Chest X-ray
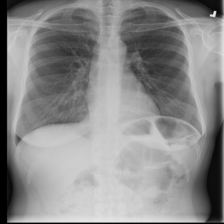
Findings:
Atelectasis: negative
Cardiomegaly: negative
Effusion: negative
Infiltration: negative
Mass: negative
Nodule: negative
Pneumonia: negative
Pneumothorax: negative
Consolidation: negative
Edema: negative
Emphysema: negative
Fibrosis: negative
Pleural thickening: negative
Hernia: negative